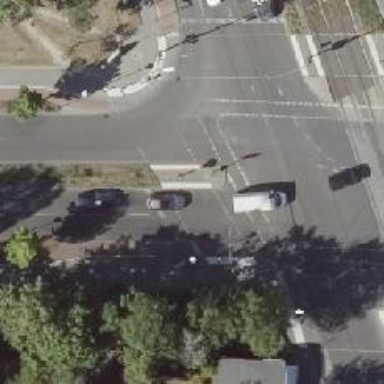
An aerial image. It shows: Traffic island located on footway.